Question: I have created a small dataset in matlab which looks like this

and can be downloaded for a reproducible example here: <URL>
What I would like to do is to import this dataset into R and restructure it. I found the 'R.matlab' package to be helpful and tried the following.
'''
# Import matlab file into R
library(R.matlab)
# Read in data from matlab file
data_m <- readMat('TEST_DATA.mat')
# convert this to data.frame
df <- as.data.frame(data_m)
'''
What I get is the following data.frame:
'''
df
TEST.DATA.1.1 TEST.DATA.2.1
ID 2 4
YEAR 1990, 1991, 1992 2000, 2001
DATA 10, 20, 30, 71, 72, 73 55, 60, 0, 2, 4, 6
DATA.NAME Test n1, n2, n3
'''
As suggested by a comment here the output of 'str(df)'
'''
'data.frame': 4 obs. of 2 variables:
$ TEST.DATA.1.1:List of 4
..$ ID : num [1, 1] 2
..$ YEAR : num [1:3, 1] <PHONE> 1992
..$ DATA : num [1:3, 1:2] 10 20 30 71 72 73
..$ DATA.NAME: chr [1, 1] "Test"
$ TEST.DATA.2.1:List of 4
..$ ID : num [1, 1] 4
..$ YEAR : num [1:2, 1] 2000 2001
..$ DATA : num [1:2, 1:3] 55 60 0 2 4 6
..$ DATA.NAME:List of 3
.. ..$ :List of 1
.. .. ..$ : chr [1, 1] "n1"
.. ..$ :List of 1
.. .. ..$ : chr [1, 1] "n2"
.. ..$ :List of 1
.. .. ..$ : chr [1, 1] "n3"
'''
How could I restructure 'df' so that I get two different 'data.frames' which are split by the 'ID' field?
'''
> ID2
ID YEAR data.Test data.Test2
1 2 1990 10 71
2 2 1991 20 72
3 2 1992 30 73
> ID4
ID YEAR data.n1 data.n2 data.n3
1 4 2000 55 0 4
2 4 2001 60 2 6
'''
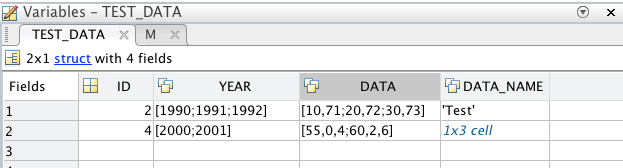
Answer: This seems to work, not sure if there's a better way.
'''
data_m <- readMat('~/Downloads/TEST_DATA.mat')
frame <- as.data.frame(data_m)
first <- frame[,1]
second <- frame[,2]
f_clean <- data.frame(first$ID, first$YEAR, first$DATA)
f_clean
first.ID first.YEAR X1 X2
1 2 1990 10 71
2 2 1991 20 72
3 2 1992 30 73
s_clean <- data.frame(second$ID, second$YEAR, second$DATA)
s_clean
second.ID second.YEAR X1 X2 X3
1 4 2000 55 0 4
2 4 2001 60 2 6
'''
EDIT: Going off of @mts answer, we can do the following:
'''
f2 <- frame[!rownames(frame) %in% 'DATA.NAME',]
sapply(f2, function(x) data.frame(x))
$TEST.DATA.1.1
ID YEAR DATA.1 DATA.2
1 2 1990 10 71
2 2 1991 20 72
3 2 1992 30 73
$TEST.DATA.2.1
ID YEAR DATA.1 DATA.2 DATA.3
1 4 2000 55 0 4
2 4 2001 60 2 6
'''